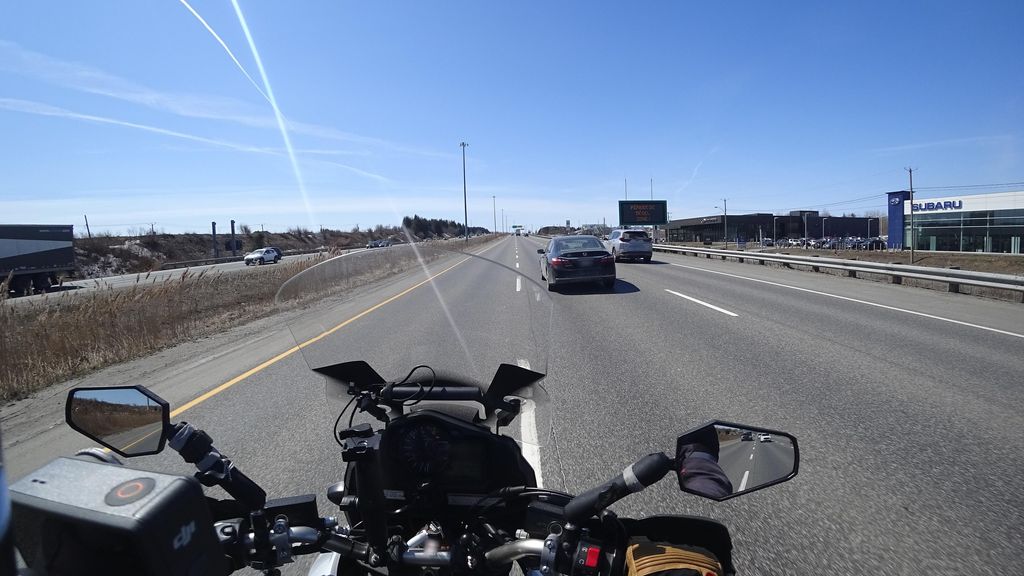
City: quebec_city